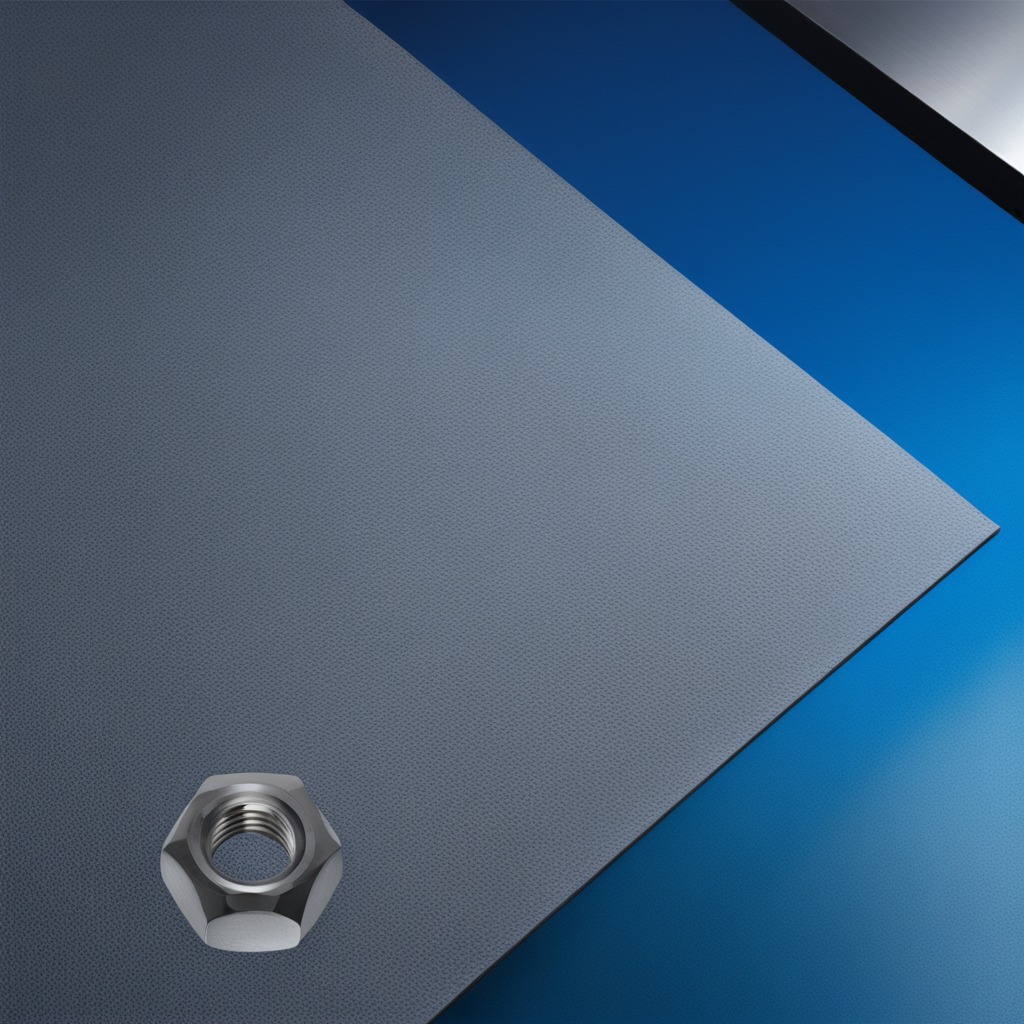
A metal nut is lying on the granite tabletop.